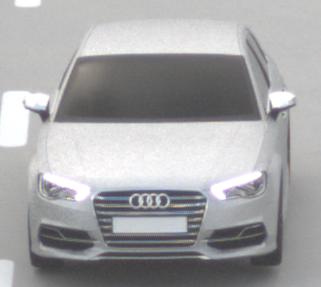
Make: Audi
Model: S3
Detailed model: 8V
Model produced from: 2013
Model produced until: 2020
Doors: 4
Color: white
Road condition: dry road
Daytime: midday
Contrast: low contrast